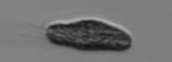
Label: Pseudochattonella_farcimen